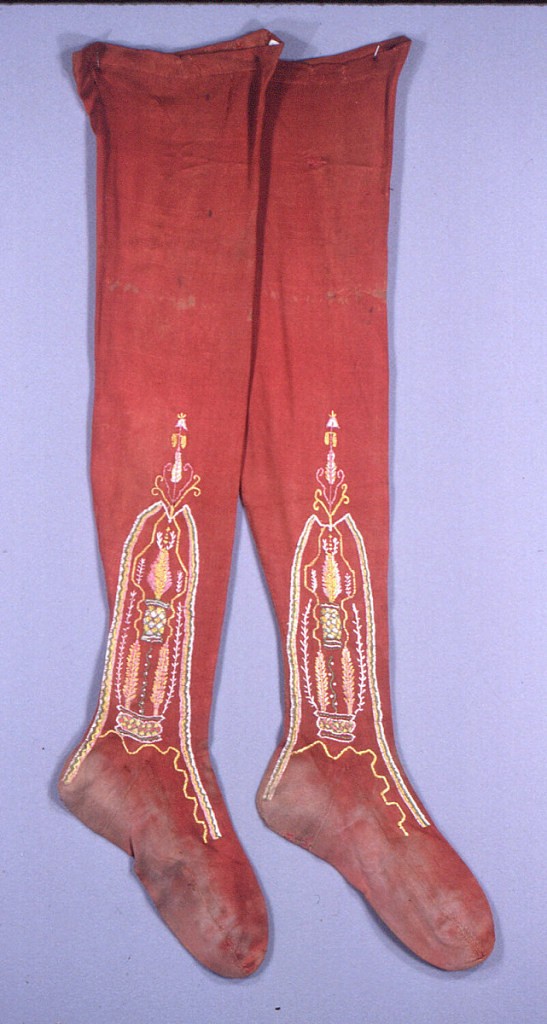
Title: Pair of stockings
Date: early 19th century
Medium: silk Technique: knitted and embroidered Label: knitted silk, embroidered with silk
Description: Pair of red knitted silk stockings with embroidered clocks with potted trees, in green, yellow, pink and white.